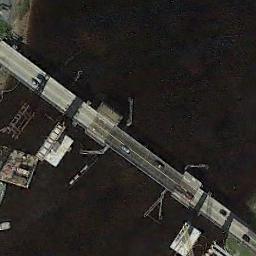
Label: bridge